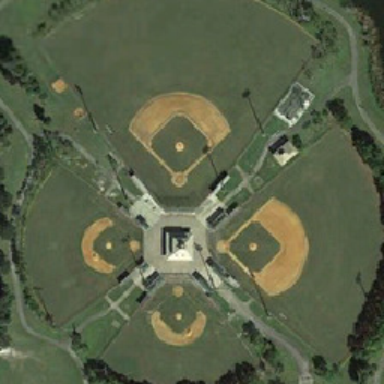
Four baseball fields are surrounded by green trees .